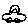
Label: car